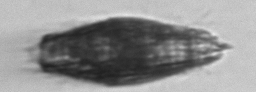
Label: Tiarina_fusus